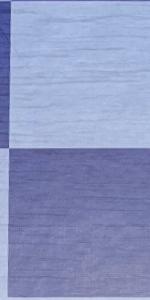
Label: Empty